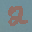
Label: 2